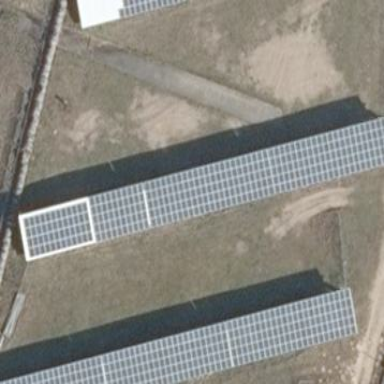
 generating electricity through photovoltaic methods."